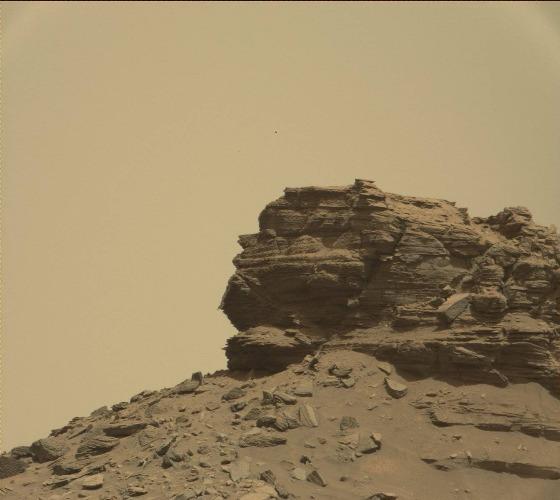
Terrain classes present: Bedrock, Gravel / Sand / Soil, Rock, Shadow, Sky / Distant Mountains